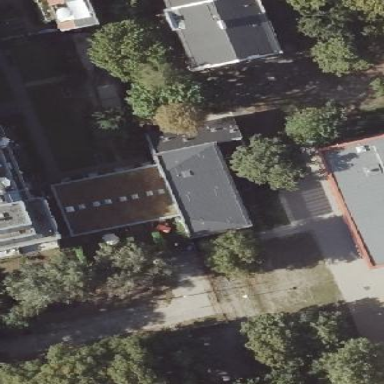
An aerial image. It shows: Sports hall building.